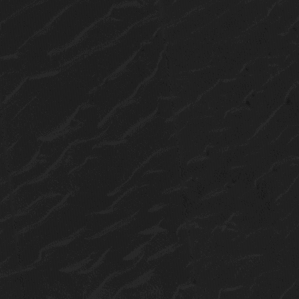
Label: non_frost